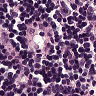
Metastatic tissue present: no